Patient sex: F
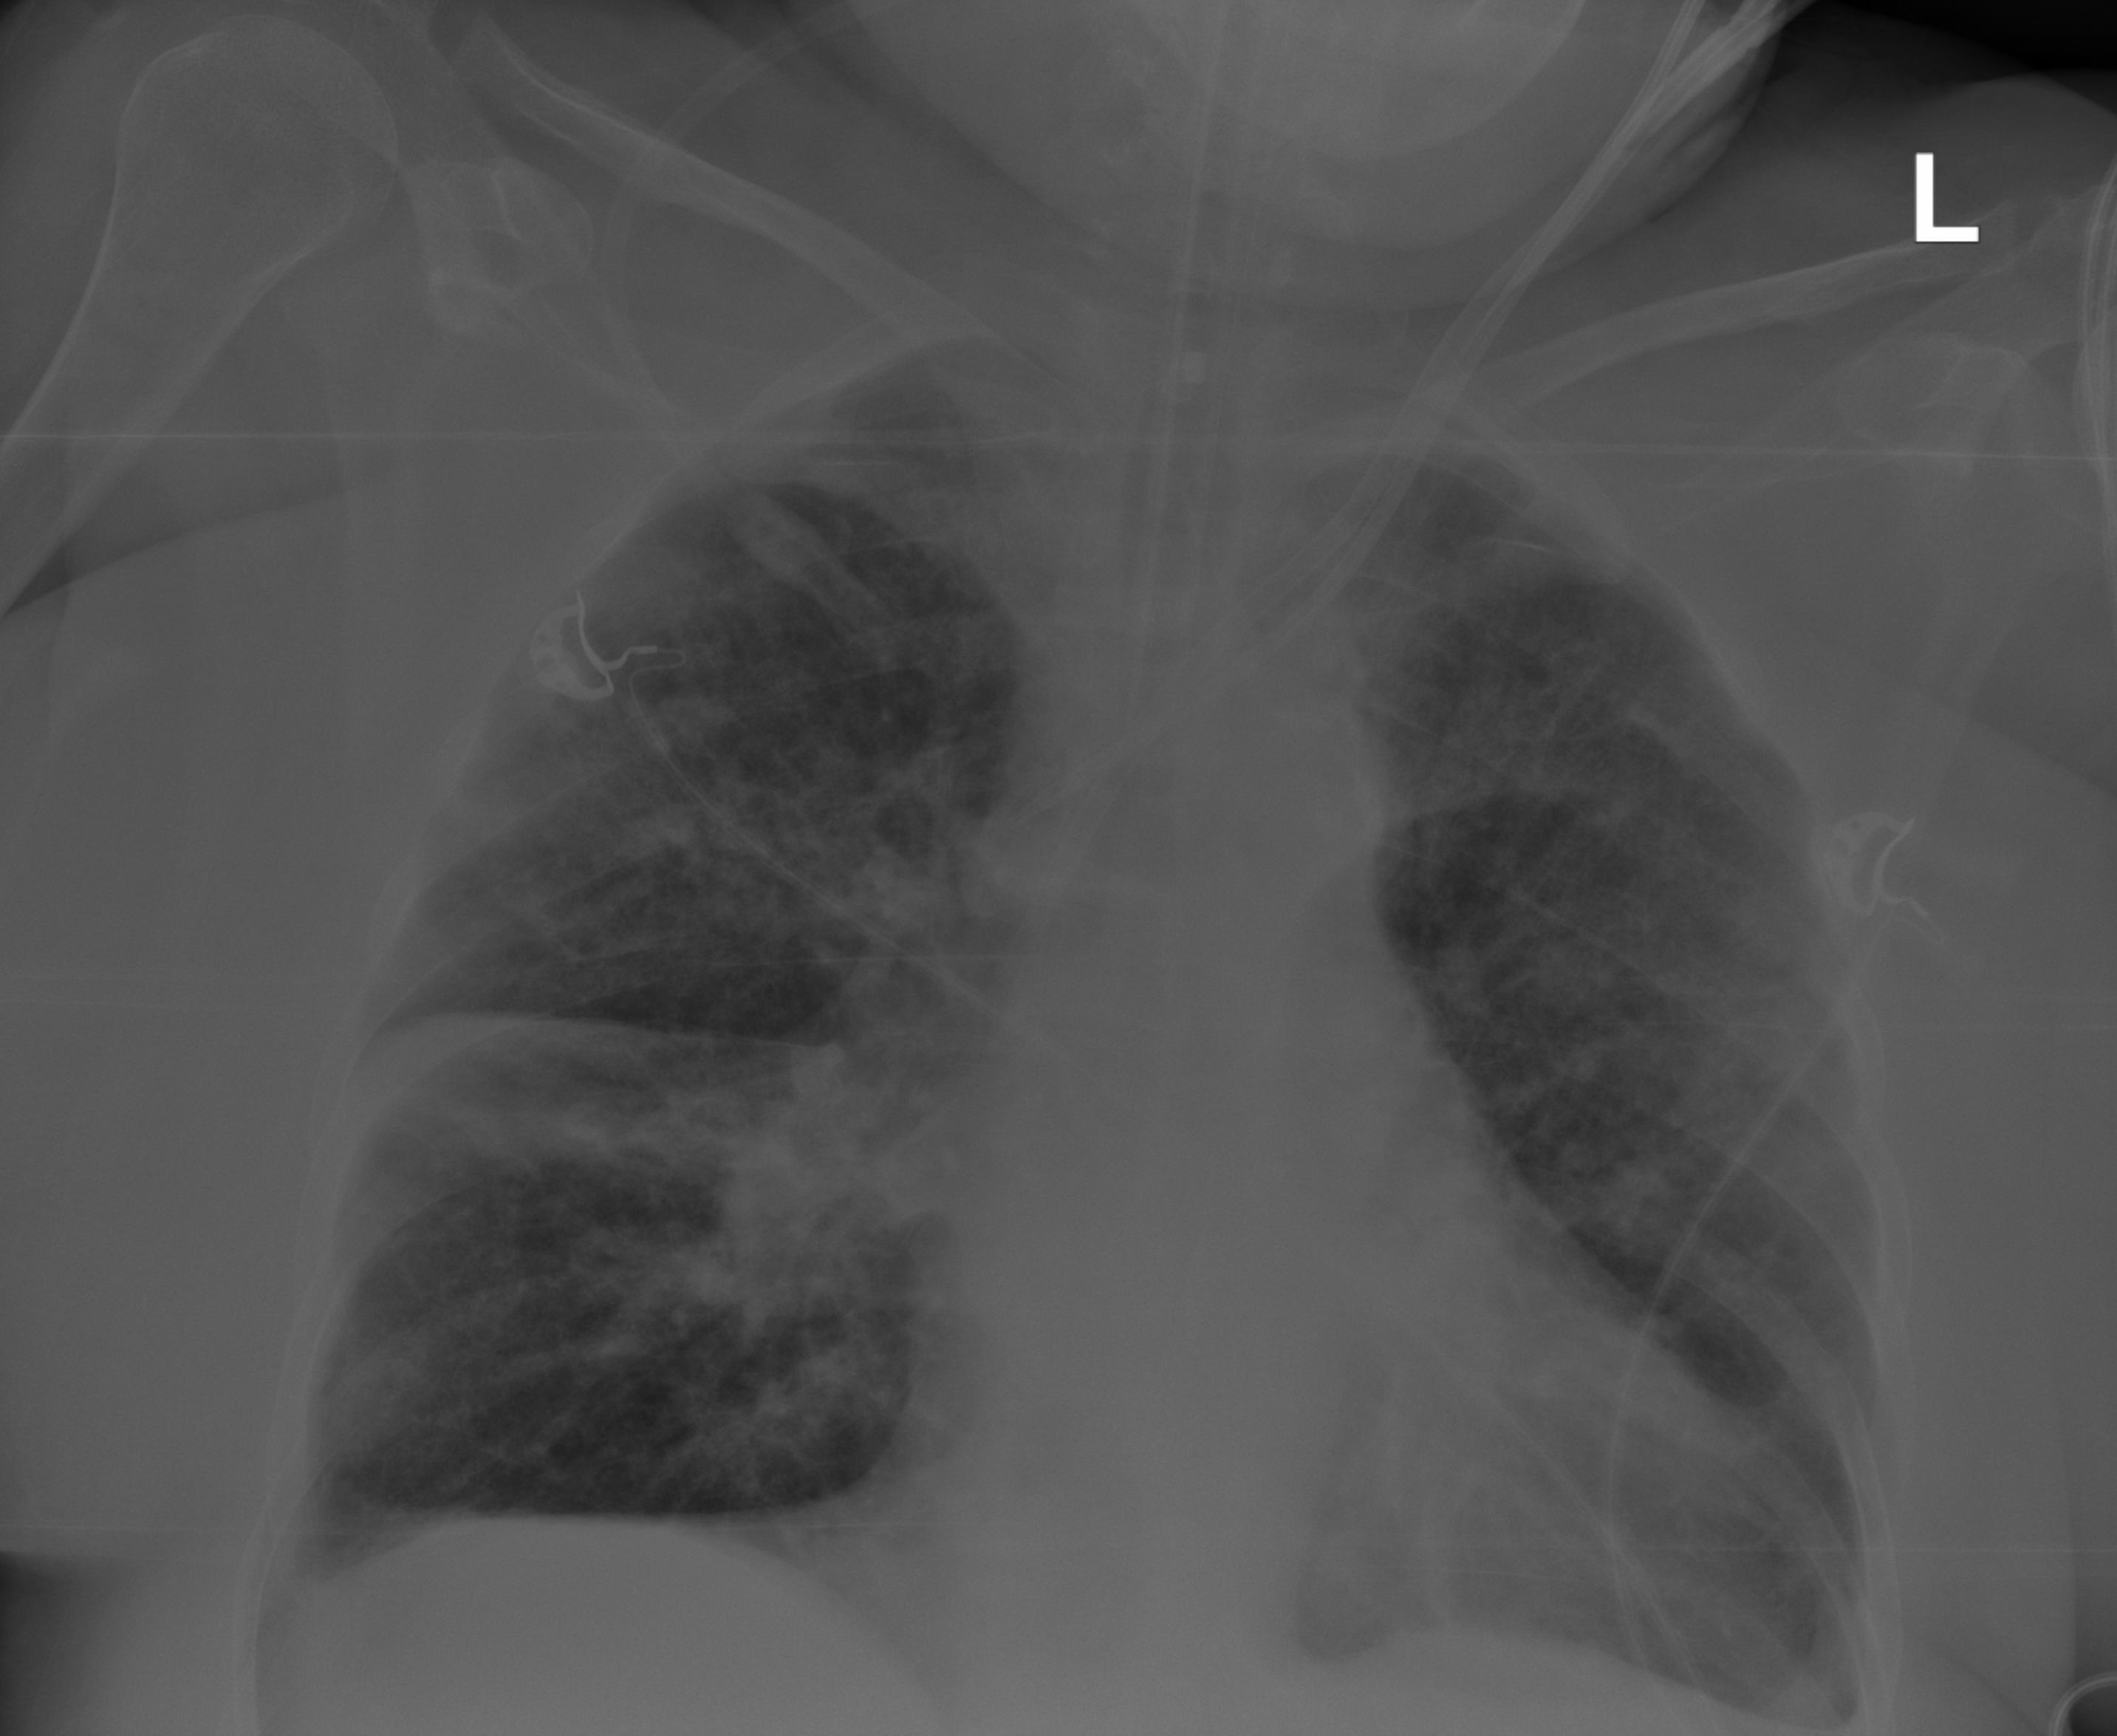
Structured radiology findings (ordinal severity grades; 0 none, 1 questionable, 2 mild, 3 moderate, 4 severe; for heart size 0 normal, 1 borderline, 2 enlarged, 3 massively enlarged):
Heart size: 1
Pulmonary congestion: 0
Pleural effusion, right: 0
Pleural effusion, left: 1
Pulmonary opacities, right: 2
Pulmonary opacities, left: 2
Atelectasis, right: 2
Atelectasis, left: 2